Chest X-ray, PA view. Patient: 70 years old, sex M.
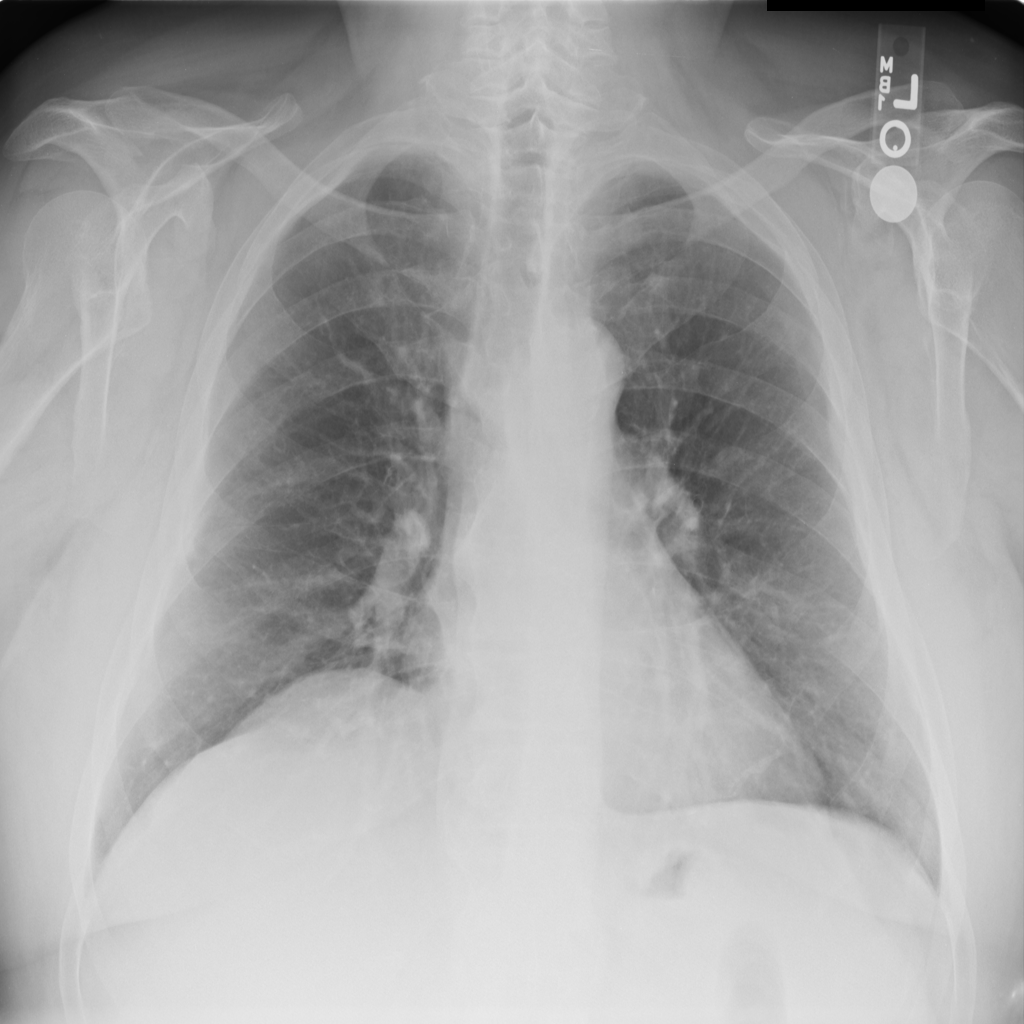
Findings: Pleural_Thickening